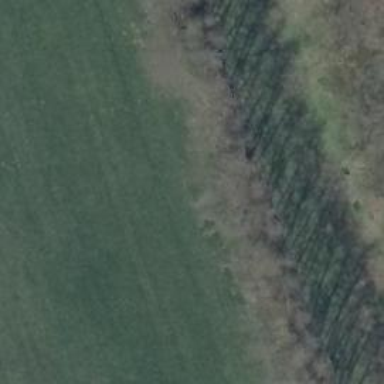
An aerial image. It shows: Row of trees in natural setting.